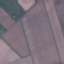
Land use / land cover: AnnualCrop